Question: I wanted to try example of 'oauth' servlet on salesforce.com.
But the problem is that I can't run application on the server because it always fails with same error
I've created 'dynamic web project' and my project structure looks like this

Servlet I completely copied
'''
@WebServlet(name = "oauth", urlPatterns = { "/oauth/*", "/oauth" }, initParams = {
@WebInitParam(name = "clientId", value = "xxxx"),
@WebInitParam(name = "clientSecret", value = "xxxx"),
@WebInitParam(name = "redirectUri", value = "https://localhost:8443/DemoREST/oauth/_callback"),
@WebInitParam(name = "environment", value = "https://login.salesforce.com"), })
public class OAuthServlet extends HttpServlet {
private static final long serialVersionUID = 1L;
private static final String ACCESS_TOKEN = "ACCESS_TOKEN";
private static final String INSTANCE_URL = "INSTANCE_URL";
private String clientId = null;
private String clientSecret = null;
private String redirectUri = null;
private String environment = null;
private String authUrl = null;
private String tokenUrl = null;
public void init() throws ServletException {
clientId = this.getInitParameter("clientId");
clientSecret = this.getInitParameter("clientSecret");
redirectUri = this.getInitParameter("redirectUri");
environment = this.getInitParameter("environment");
try {
authUrl = environment
+ "/services/oauth2/authorize?response_type=code&client_id="
+ clientId + "&redirect_uri="
+ URLEncoder.encode(redirectUri, "UTF-8");
} catch (UnsupportedEncodingException e) {
throw new ServletException(e);
}
tokenUrl = environment + "/services/oauth2/token";
}
protected void doGet(HttpServletRequest request,
HttpServletResponse response) throws ServletException, IOException {
String accessToken = (String) request.getSession().getAttribute(
ACCESS_TOKEN);
if (accessToken == null) {
String instanceUrl = null;
if (request.getRequestURI().endsWith("oauth")) {
// we need to send the user to authorize
response.sendRedirect(authUrl);
return;
} else {
System.out.println("Auth successful - got callback");
String code = request.getParameter("code");
HttpClient httpclient = new HttpClient();
PostMethod post = new PostMethod(tokenUrl);
post.addParameter("code", code);
post.addParameter("grant_type", "authorization_code");
post.addParameter("client_id", clientId);
post.addParameter("client_secret", clientSecret);
post.addParameter("redirect_uri", redirectUri);
try {
httpclient.executeMethod(post);
try {
JSONObject authResponse = new JSONObject(
new JSONTokener(new InputStreamReader(
post.getResponseBodyAsStream())));
System.out.println("Auth response: "
+ authResponse.toString(2));
accessToken = authResponse.getString("access_token");
instanceUrl = authResponse.getString("instance_url");
System.out.println("Got access token: " + accessToken);
} catch (JSONException e) {
e.printStackTrace();
throw new ServletException(e);
}
} finally {
post.releaseConnection();
}
}
// Set a session attribute so that other servlets can get the access
// token
request.getSession().setAttribute(ACCESS_TOKEN, accessToken);
// We also get the instance URL from the OAuth response, so set it
// in the session too
request.getSession().setAttribute(INSTANCE_URL, instanceUrl);
}
response.sendRedirect(request.getContextPath() + "/DemoREST");
}
}
'''
But when I try it to run on server I've got and error.
'''
Sep 19, 2014 2:41:48 PM org.apache.catalina.core.AprLifecycleListener init
INFO: The APR based Apache Tomcat Native library which allows optimal performance in production environments was not found on the java.library.path: C:\Program Files\Java\jre7in;C:\WINDOWS\Sun\Javain;C:\WINDOWS\system32;C:\WINDOWS;C:\WINDOWS\system32;C:\WINDOWS;C:\WINDOWS\System32\Wbem;C:\WINDOWS\System32\WindowsPowerShell1.0\;C:\Program Files\TortoiseSVNin;C:\Program Files\TortoiseGitin;D:\installed\Git1.8\cmd;D:\installed\cURLin;C:\Program Files\Java\jdk1.7.0_21in;D:\installedpache-maven-3.2.1in;D:\installedpache-ant-1.9.3in;D:\installed\luna\eclipse;D:\installedpache-tomcat-7.0.53in;D:\installed\Git1.7.7.1\cmd;D:\installed\gradle-1.7in;C:\Program Files\PostgreSQL\9.3in;D:\installed\cURLin;D:\installedpache-activemq-5.8.0in;;.
Sep 19, 2014 2:41:48 PM org.apache.tomcat.util.digester.SetPropertiesRule begin
WARNING: [SetPropertiesRule]{Server/Service/Engine/Host/Context} Setting property 'source' to 'org.eclipse.jst.jee.server:Salesforce' did not find a matching property.
Sep 19, 2014 2:41:49 PM org.apache.coyote.AbstractProtocol init
INFO: Initializing ProtocolHandler ["http-nio-8080"]
Sep 19, 2014 2:41:49 PM org.apache.tomcat.util.net.NioSelectorPool getSharedSelector
INFO: Using a shared selector for servlet write/read
Sep 19, 2014 2:41:49 PM org.apache.coyote.AbstractProtocol init
INFO: Initializing ProtocolHandler ["ajp-nio-8009"]
Sep 19, 2014 2:41:49 PM org.apache.tomcat.util.net.NioSelectorPool getSharedSelector
INFO: Using a shared selector for servlet write/read
Sep 19, 2014 2:41:49 PM org.apache.catalina.startup.Catalina load
INFO: Initialization processed in 1223 ms
Sep 19, 2014 2:41:49 PM org.apache.catalina.core.StandardService startInternal
INFO: Starting service Catalina
Sep 19, 2014 2:41:49 PM org.apache.catalina.core.StandardEngine startInternal
INFO: Starting Servlet Engine: Apache Tomcat/8.0.5
Sep 19, 2014 2:41:49 PM org.apache.catalina.core.ContainerBase startInternal
SEVERE: A child container failed during start
java.util.concurrent.ExecutionException: org.apache.catalina.LifecycleException: Failed to start component [StandardEngine[Catalina].StandardHost[localhost].StandardContext[/Salesforce]]
at java.util.concurrent.FutureTask$Sync.innerGet(Unknown Source)
at java.util.concurrent.FutureTask.get(Unknown Source)
at org.apache.catalina.core.ContainerBase.startInternal(ContainerBase.java:918)
at org.apache.catalina.core.StandardHost.startInternal(StandardHost.java:851)
at org.apache.catalina.util.LifecycleBase.start(LifecycleBase.java:150)
at org.apache.catalina.core.ContainerBase$StartChild.call(ContainerBase.java:1398)
at org.apache.catalina.core.ContainerBase$StartChild.call(ContainerBase.java:1388)
at java.util.concurrent.FutureTask$Sync.innerRun(Unknown Source)
at java.util.concurrent.FutureTask.run(Unknown Source)
at java.util.concurrent.ThreadPoolExecutor.runWorker(Unknown Source)
at java.util.concurrent.ThreadPoolExecutor$Worker.run(Unknown Source)
at java.lang.Thread.run(Unknown Source)
Caused by: org.apache.catalina.LifecycleException: Failed to start component [StandardEngine[Catalina].StandardHost[localhost].StandardContext[/Salesforce]]
at org.apache.catalina.util.LifecycleBase.start(LifecycleBase.java:154)
... 7 more
Caused by: java.lang.NoClassDefFoundError: org/apache/commons/httpclient/HttpMethod
at java.lang.Class.getDeclaredFields0(Native Method)
at java.lang.Class.privateGetDeclaredFields(Unknown Source)
at java.lang.Class.getDeclaredFields(Unknown Source)
at org.apache.catalina.util.Introspection.getDeclaredFields(Introspection.java:106)
at org.apache.catalina.startup.WebAnnotationSet.loadFieldsAnnotation(WebAnnotationSet.java:261)
at org.apache.catalina.startup.WebAnnotationSet.loadApplicationServletAnnotations(WebAnnotationSet.java:140)
at org.apache.catalina.startup.WebAnnotationSet.loadApplicationAnnotations(WebAnnotationSet.java:66)
at org.apache.catalina.startup.ContextConfig.applicationAnnotationsConfig(ContextConfig.java:332)
at org.apache.catalina.startup.ContextConfig.configureStart(ContextConfig.java:771)
at org.apache.catalina.startup.ContextConfig.lifecycleEvent(ContextConfig.java:303)
at org.apache.catalina.util.LifecycleSupport.fireLifecycleEvent(LifecycleSupport.java:117)
at org.apache.catalina.util.LifecycleBase.fireLifecycleEvent(LifecycleBase.java:90)
at org.apache.catalina.core.StandardContext.startInternal(StandardContext.java:5058)
at org.apache.catalina.util.LifecycleBase.start(LifecycleBase.java:150)
... 7 more
Caused by: java.lang.ClassNotFoundException: org.apache.commons.httpclient.HttpMethod
at org.apache.catalina.loader.WebappClassLoader.loadClass(WebappClassLoader.java:1328)
at org.apache.catalina.loader.WebappClassLoader.loadClass(WebappClassLoader.java:1175)
... 21 more
Sep 19, 2014 2:41:49 PM org.apache.catalina.core.ContainerBase startInternal
SEVERE: A child container failed during start
java.util.concurrent.ExecutionException: org.apache.catalina.LifecycleException: Failed to start component [StandardEngine[Catalina].StandardHost[localhost]]
at java.util.concurrent.FutureTask$Sync.innerGet(Unknown Source)
at java.util.concurrent.FutureTask.get(Unknown Source)
at org.apache.catalina.core.ContainerBase.startInternal(ContainerBase.java:918)
at org.apache.catalina.core.StandardEngine.startInternal(StandardEngine.java:262)
at org.apache.catalina.util.LifecycleBase.start(LifecycleBase.java:150)
at org.apache.catalina.core.StandardService.startInternal(StandardService.java:439)
at org.apache.catalina.util.LifecycleBase.start(LifecycleBase.java:150)
at org.apache.catalina.core.StandardServer.startInternal(StandardServer.java:744)
at org.apache.catalina.util.LifecycleBase.start(LifecycleBase.java:150)
at org.apache.catalina.startup.Catalina.start(Catalina.java:656)
at sun.reflect.NativeMethodAccessorImpl.invoke0(Native Method)
at sun.reflect.NativeMethodAccessorImpl.invoke(Unknown Source)
at sun.reflect.DelegatingMethodAccessorImpl.invoke(Unknown Source)
at java.lang.reflect.Method.invoke(Unknown Source)
at org.apache.catalina.startup.Bootstrap.start(Bootstrap.java:351)
at org.apache.catalina.startup.Bootstrap.main(Bootstrap.java:485)
Caused by: org.apache.catalina.LifecycleException: Failed to start component [StandardEngine[Catalina].StandardHost[localhost]]
at org.apache.catalina.util.LifecycleBase.start(LifecycleBase.java:154)
at org.apache.catalina.core.ContainerBase$StartChild.call(ContainerBase.java:1398)
at org.apache.catalina.core.ContainerBase$StartChild.call(ContainerBase.java:1388)
at java.util.concurrent.FutureTask$Sync.innerRun(Unknown Source)
at java.util.concurrent.FutureTask.run(Unknown Source)
at java.util.concurrent.ThreadPoolExecutor.runWorker(Unknown Source)
at java.util.concurrent.ThreadPoolExecutor$Worker.run(Unknown Source)
at java.lang.Thread.run(Unknown Source)
Caused by: org.apache.catalina.LifecycleException: A child container failed during start
at org.apache.catalina.core.ContainerBase.startInternal(ContainerBase.java:926)
at org.apache.catalina.core.StandardHost.startInternal(StandardHost.java:851)
at org.apache.catalina.util.LifecycleBase.start(LifecycleBase.java:150)
... 7 more
Sep 19, 2014 2:41:49 PM org.apache.catalina.startup.Catalina start
SEVERE: The required Server component failed to start so Tomcat is unable to start.
org.apache.catalina.LifecycleException: Failed to start component [StandardServer[8005]]
at org.apache.catalina.util.LifecycleBase.start(LifecycleBase.java:154)
at org.apache.catalina.startup.Catalina.start(Catalina.java:656)
at sun.reflect.NativeMethodAccessorImpl.invoke0(Native Method)
at sun.reflect.NativeMethodAccessorImpl.invoke(Unknown Source)
at sun.reflect.DelegatingMethodAccessorImpl.invoke(Unknown Source)
at java.lang.reflect.Method.invoke(Unknown Source)
at org.apache.catalina.startup.Bootstrap.start(Bootstrap.java:351)
at org.apache.catalina.startup.Bootstrap.main(Bootstrap.java:485)
Caused by: org.apache.catalina.LifecycleException: Failed to start component [StandardService[Catalina]]
at org.apache.catalina.util.LifecycleBase.start(LifecycleBase.java:154)
at org.apache.catalina.core.StandardServer.startInternal(StandardServer.java:744)
at org.apache.catalina.util.LifecycleBase.start(LifecycleBase.java:150)
... 7 more
Caused by: org.apache.catalina.LifecycleException: Failed to start component [StandardEngine[Catalina]]
at org.apache.catalina.util.LifecycleBase.start(LifecycleBase.java:154)
at org.apache.catalina.core.StandardService.startInternal(StandardService.java:439)
at org.apache.catalina.util.LifecycleBase.start(LifecycleBase.java:150)
... 9 more
Caused by: org.apache.catalina.LifecycleException: A child container failed during start
at org.apache.catalina.core.ContainerBase.startInternal(ContainerBase.java:926)
at org.apache.catalina.core.StandardEngine.startInternal(StandardEngine.java:262)
at org.apache.catalina.util.LifecycleBase.start(LifecycleBase.java:150)
... 11 more
Sep 19, 2014 2:41:49 PM org.apache.coyote.AbstractProtocol pause
INFO: Pausing ProtocolHandler ["http-nio-8080"]
Sep 19, 2014 2:41:49 PM org.apache.coyote.AbstractProtocol pause
INFO: Pausing ProtocolHandler ["ajp-nio-8009"]
Sep 19, 2014 2:41:49 PM org.apache.catalina.core.StandardService stopInternal
INFO: Stopping service Catalina
Sep 19, 2014 2:41:49 PM org.apache.coyote.AbstractProtocol destroy
INFO: Destroying ProtocolHandler ["http-nio-8080"]
Sep 19, 2014 2:41:49 PM org.apache.coyote.AbstractProtocol destroy
INFO: Destroying ProtocolHandler ["ajp-nio-8009"]
'''
I use tomcat7
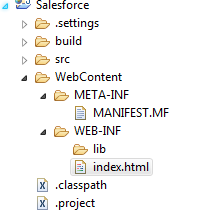
Answer: The error is: java.lang.ClassNotFoundException: org.apache.commons.httpclient.HttpMethod.
You need to add <URL> to your lib directory.